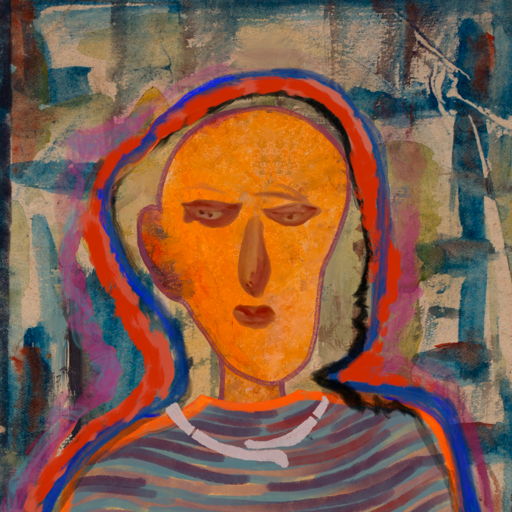
Background: Orphan, Head And Neck Front: Hypocrite, Face Front: Pious_Lady, Bust: Experience, Hair Front: Experience, Head Accessory: Blank, Second Necklace: Blank, Necklace: Hypocrite_2, Baby: Blank